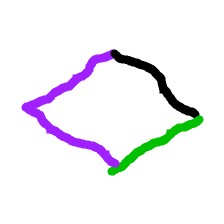
Shape: rhombus